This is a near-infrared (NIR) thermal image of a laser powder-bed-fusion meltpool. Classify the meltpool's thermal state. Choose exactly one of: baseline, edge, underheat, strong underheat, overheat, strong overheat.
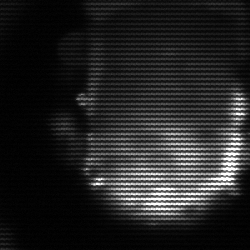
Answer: baseline